Question: I am trying to modify a column to have the default value of
'''
{"permission": false}
'''
I'm receiving a validation error which I expected, however I cant find the correct syntax, I have tried all of the sensible escape sequences I can imagine.

Any idea's much appreciated
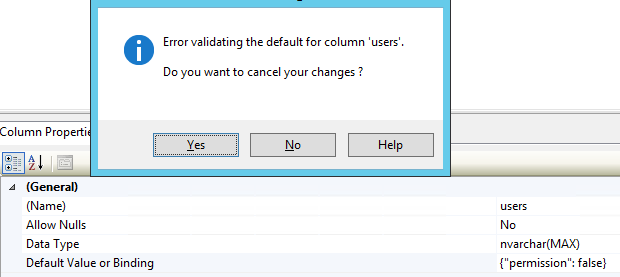
Answer: Try wrapping the whole value in single quotes.
''{"permission": false}''